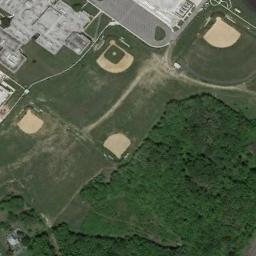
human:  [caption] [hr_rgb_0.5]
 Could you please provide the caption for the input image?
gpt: There are four baseball diamonds between many buildings and trees .

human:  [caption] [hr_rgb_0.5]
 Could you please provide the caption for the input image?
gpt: There are two baseball fields by the road .

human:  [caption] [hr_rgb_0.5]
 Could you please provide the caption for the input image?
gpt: Four baseball diamonds of different sizes on the lawn and some open area beside .

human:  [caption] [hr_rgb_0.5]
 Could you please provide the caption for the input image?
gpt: There are four baseball diamonds in the grass surrounded by the wasteland .

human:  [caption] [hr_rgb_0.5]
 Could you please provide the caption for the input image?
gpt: One wood is next to four baseball diamonds .